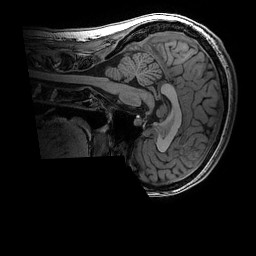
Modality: T1w
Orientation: sagittal
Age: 20
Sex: female
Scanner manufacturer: ge
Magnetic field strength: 3 T
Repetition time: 0.007 s
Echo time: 0.00342 s